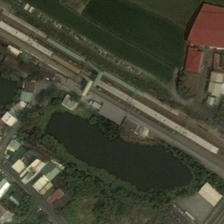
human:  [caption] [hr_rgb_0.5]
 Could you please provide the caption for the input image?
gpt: a pond surrounded by green trees are near a railway station .

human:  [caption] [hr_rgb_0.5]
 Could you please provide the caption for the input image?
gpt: a pond surrounded by green trees are near a railway station .

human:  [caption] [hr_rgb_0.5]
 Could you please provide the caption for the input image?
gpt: a pond surrounded by green trees are near a railway station .

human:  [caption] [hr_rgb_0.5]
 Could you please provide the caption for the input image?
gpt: a pond surrounded by green trees are near a railway station .

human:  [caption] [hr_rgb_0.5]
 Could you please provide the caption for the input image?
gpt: a pond surrounded by green trees are near a railway station .